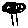
Label: tree